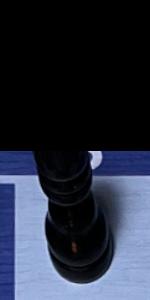
Label: Bishop_Black